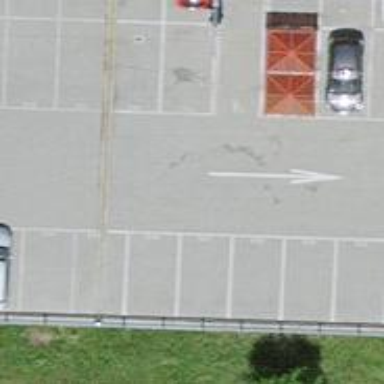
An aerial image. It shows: Parking aisle road that goes through tunnel.